Question: How do I remove this spacing from the textbox. PS: I've checked and confident that my variable does not contain any spacing to begin with.

At firstpage.php, I changed the php variable '$pcodevar' to javascript variable 'pcode' and pass it to upload.php.
'''
function upload() {
var pcode=" <?php echo $pcodevar;?>";
var uploadwindow = window.open("upload.php", "_blank", "toolbar=yes,scrollbars=yes,resizable=yes,top=500,left=500,width=400,height=400");
uploadwindow.pcode= pcode;}
'''
At upload.php, i wrote a script to receive the variable and identify it as fid_17.
'''
<script language="javascript" type="text/javascript">
function initInput()
{
document.forms[0].fid_17.value = pcode;
}
</script>
'''
Next still at upload.php,
'''
<body onLoad="initInput()">
<form name="form1" method="post" action="upload.php" enctype="multipart/form-data"/>
Project ID:
<input name="fid_17" id="fid_17" value=""/><br><br>
Upload File:
<input type="text" name="t" placeholder="File name" />
<input class="button blue" type="submit" name="upload" value="Upload/View!"/><br>
<input type="file" name="f" /><br>
</form>
'''
Thank you for helping!
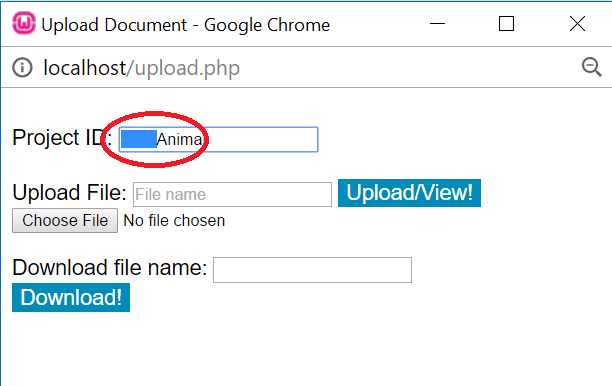
Answer: I think you should just trim the 'pcode' value before setting value.
Try to use 'trim' function in php and js.
Also remove the leading space when setting $pcodevar(see below)
'''
var pcode = "<?php echo trim($pcodevar);?>";
pcode = pcode.trim();
'''